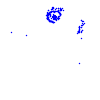
Particle: electron